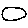
Label: circle